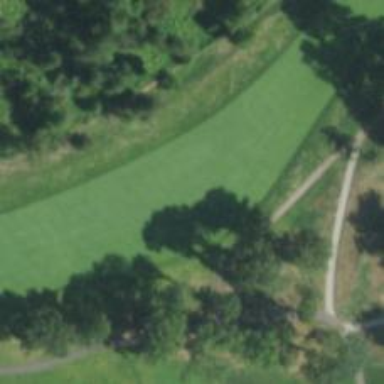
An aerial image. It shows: Golf hole.